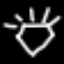
Label: diamond